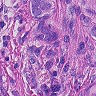
Metastatic tissue present: yes